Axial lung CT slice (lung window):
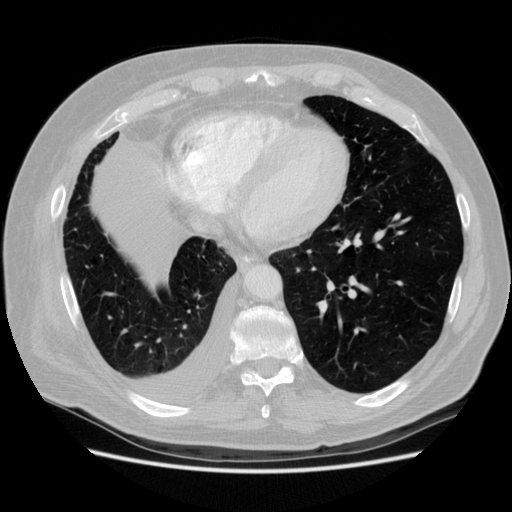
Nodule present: no